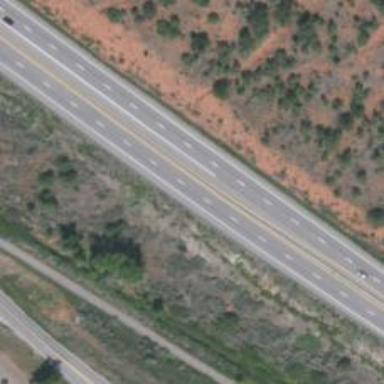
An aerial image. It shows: Trunk highway with grade1 asphalt surface.